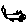
Label: cat